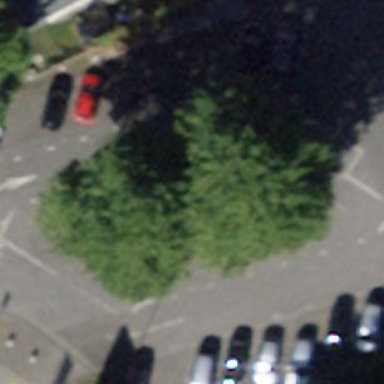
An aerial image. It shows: Parking area with surface.